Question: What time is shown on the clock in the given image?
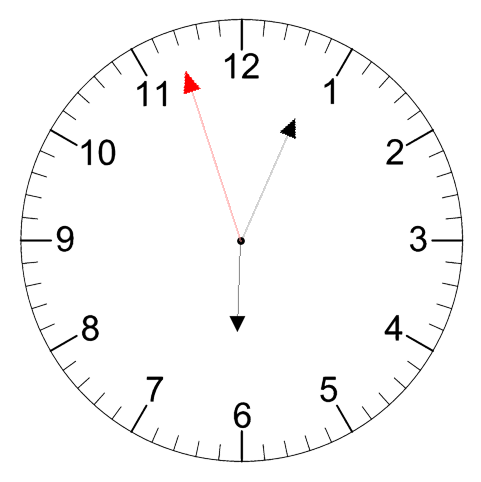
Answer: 06:03:57